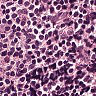
Metastatic tissue present: no